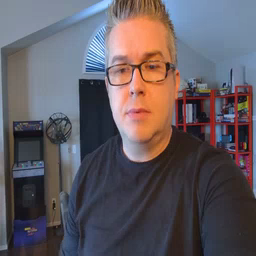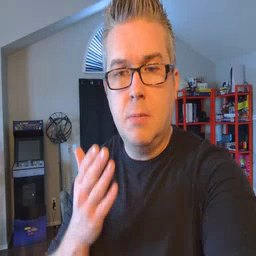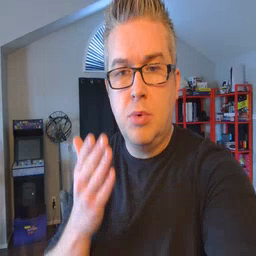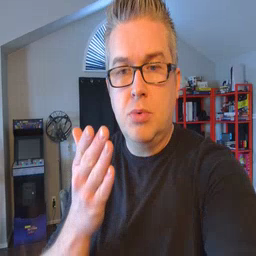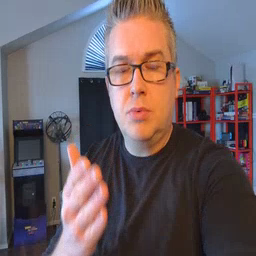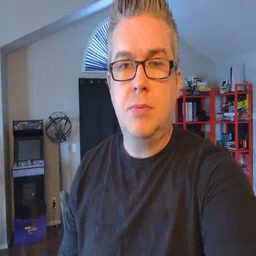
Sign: boat